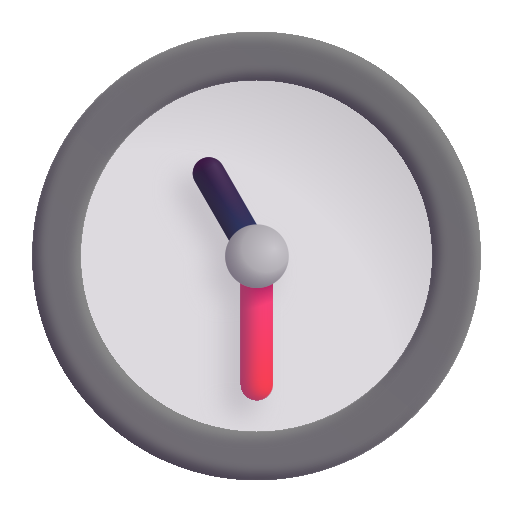
eleven thirty color